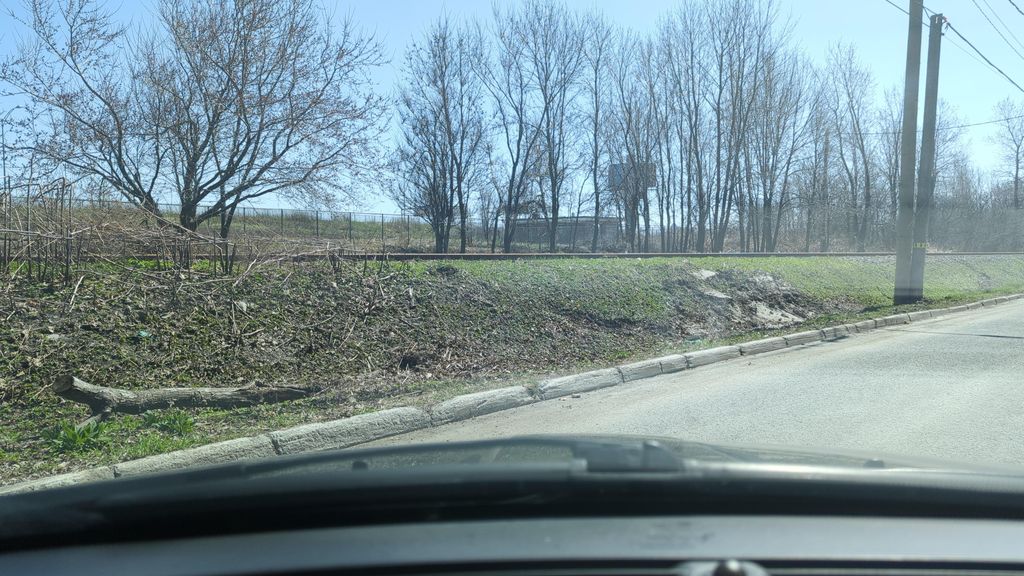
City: quebec_city